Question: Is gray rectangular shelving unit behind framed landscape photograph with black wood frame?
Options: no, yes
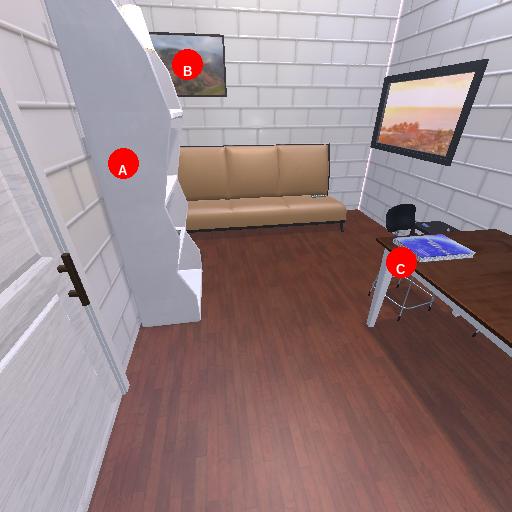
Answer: no